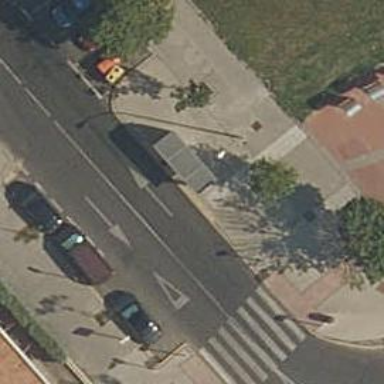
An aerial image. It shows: Bus stop with platform for public transport.